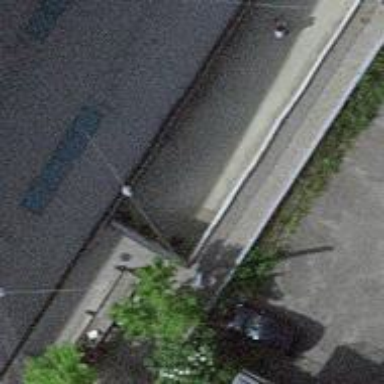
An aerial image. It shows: Parking entrance.